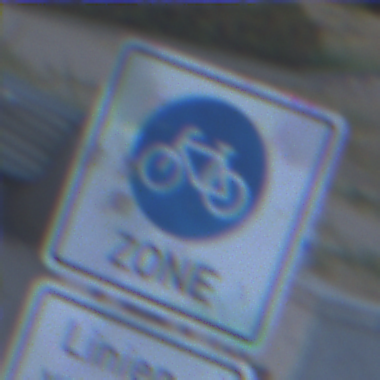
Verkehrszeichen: BeginnFahrradzone
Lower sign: BesondereFahrzeugeUndTransportgueter2
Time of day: SunriseSunset
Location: Outdoor (Urban)
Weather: Clear
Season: NotSpecified
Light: Natural